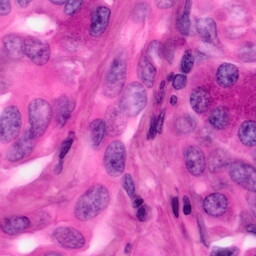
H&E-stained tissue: Pancreatic